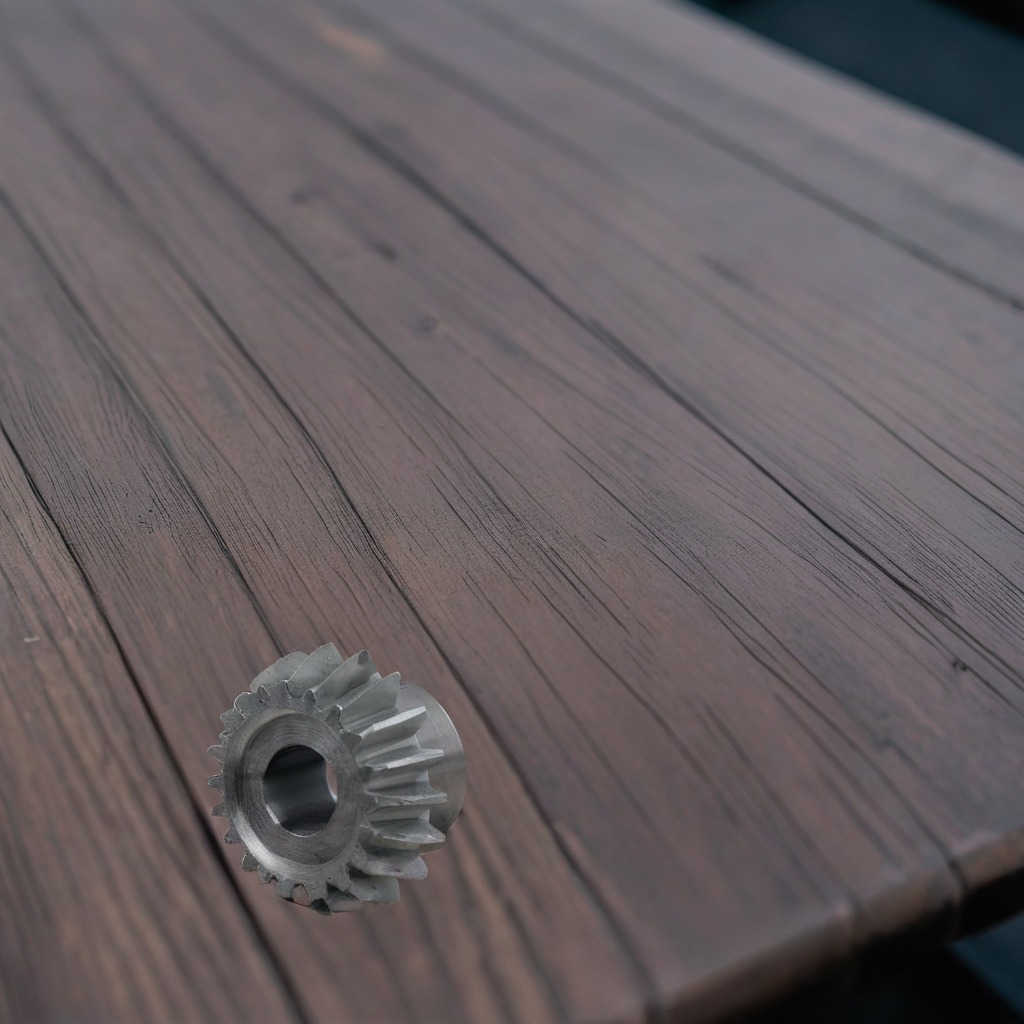
A steel gear with teeth is lying on the old table.